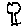
Label: tree